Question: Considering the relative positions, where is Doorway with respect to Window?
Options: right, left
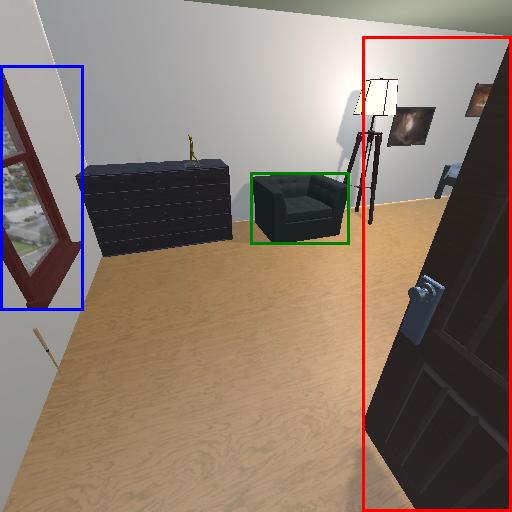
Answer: right